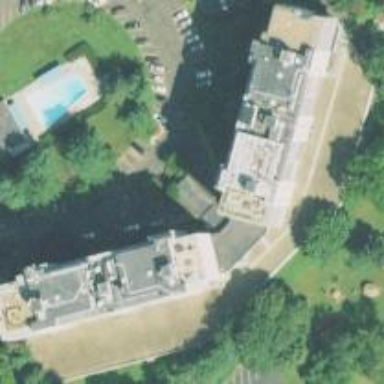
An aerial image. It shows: Image showing building with apartments.